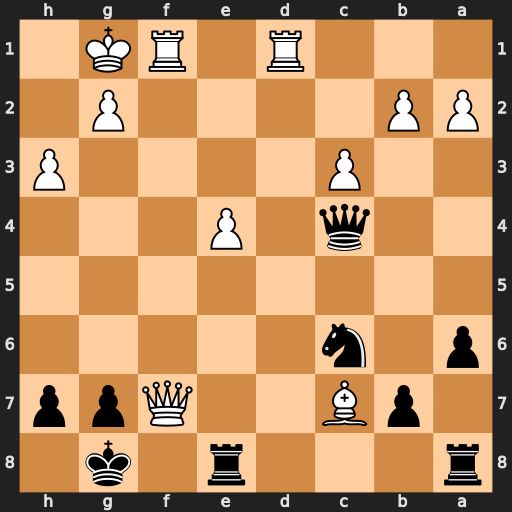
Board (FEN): r3r1k1/1pB2Qpp/p1n5/8/2q1P3/2P4P/PP4P1/3R1RK1
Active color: b
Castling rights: -
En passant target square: -
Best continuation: Qxf7 Rxf7 Kxf7